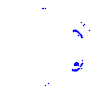
Particle: proton